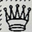
Piece: wQ